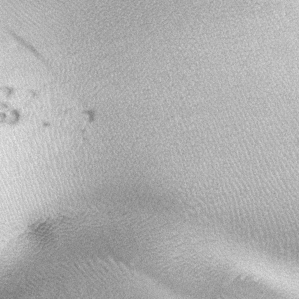
Label: frost